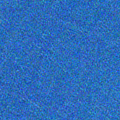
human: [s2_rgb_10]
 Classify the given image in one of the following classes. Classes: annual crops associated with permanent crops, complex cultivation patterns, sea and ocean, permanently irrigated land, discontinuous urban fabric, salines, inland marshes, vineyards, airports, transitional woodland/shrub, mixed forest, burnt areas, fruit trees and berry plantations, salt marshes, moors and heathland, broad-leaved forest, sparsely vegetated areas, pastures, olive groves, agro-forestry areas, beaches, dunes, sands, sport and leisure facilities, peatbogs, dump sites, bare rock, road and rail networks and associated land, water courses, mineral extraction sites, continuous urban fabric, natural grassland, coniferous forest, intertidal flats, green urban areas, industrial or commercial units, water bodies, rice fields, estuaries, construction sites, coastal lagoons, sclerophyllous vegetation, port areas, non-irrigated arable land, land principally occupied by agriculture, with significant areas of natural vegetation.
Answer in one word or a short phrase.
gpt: sea and ocean